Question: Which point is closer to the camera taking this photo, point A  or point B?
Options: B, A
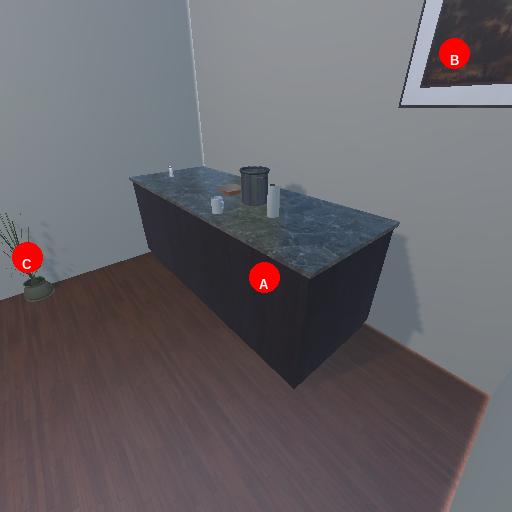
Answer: B